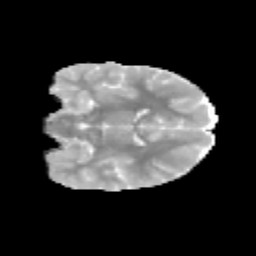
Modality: MD
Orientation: coronal
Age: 11
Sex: male
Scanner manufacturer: siemens
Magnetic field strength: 3 T
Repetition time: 3.8 s
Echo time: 0.07 s